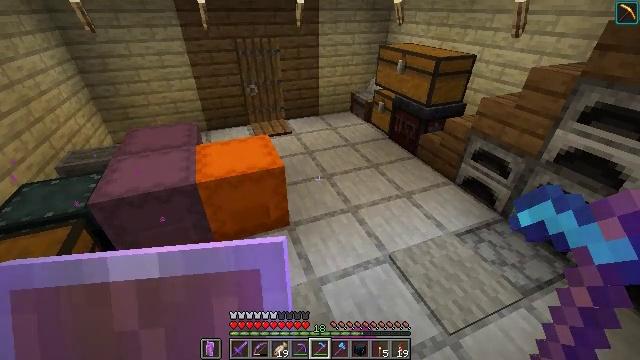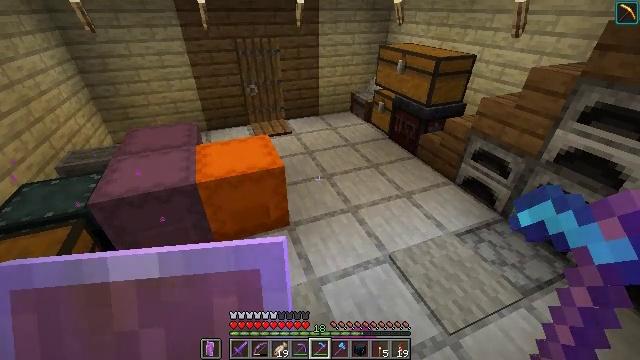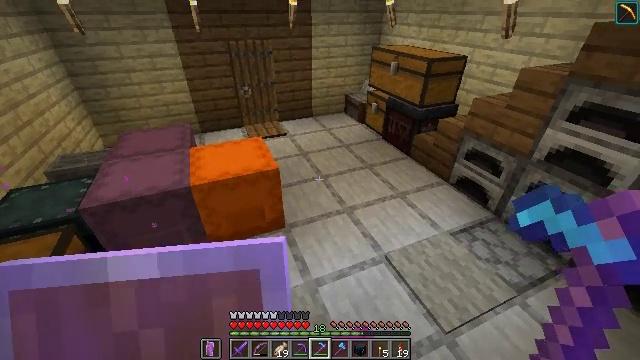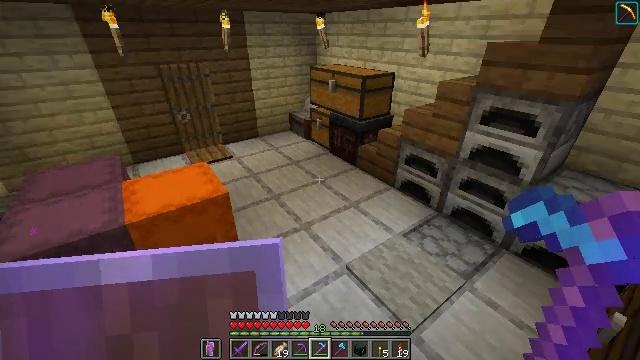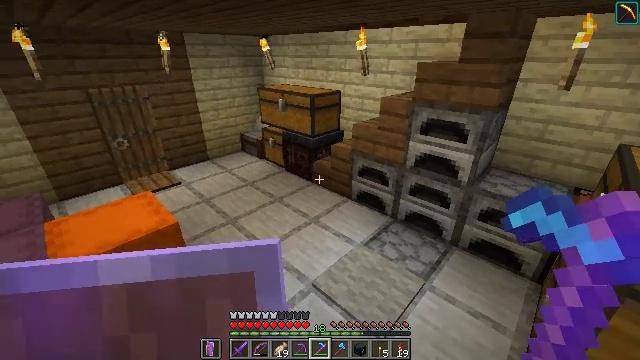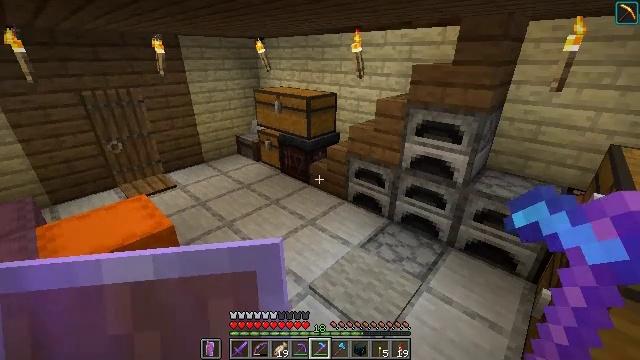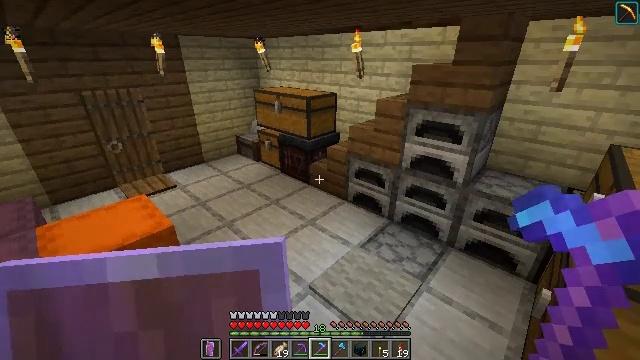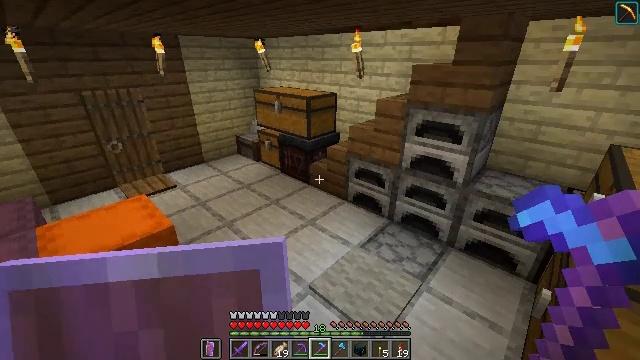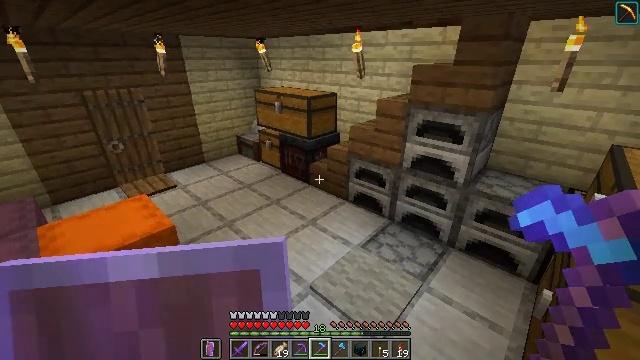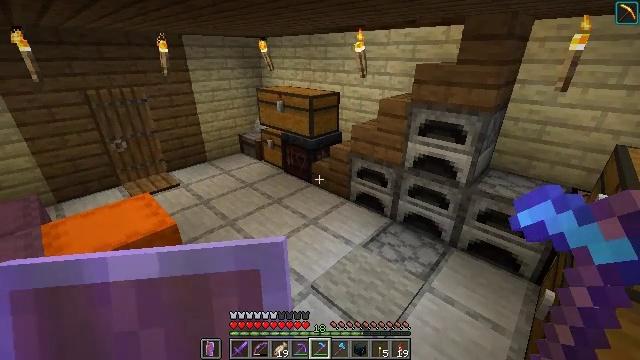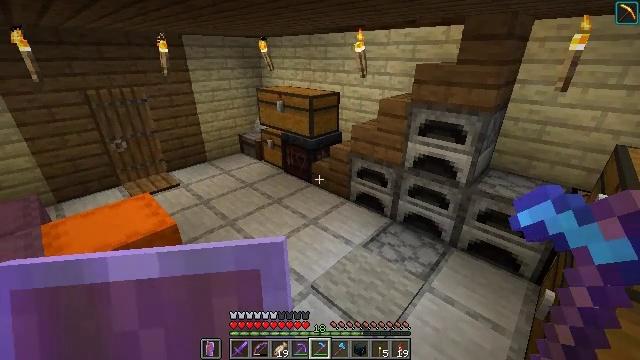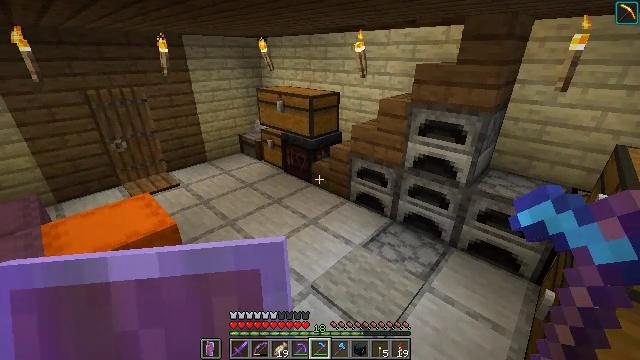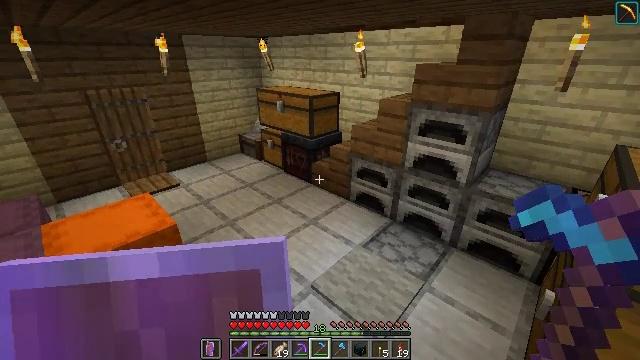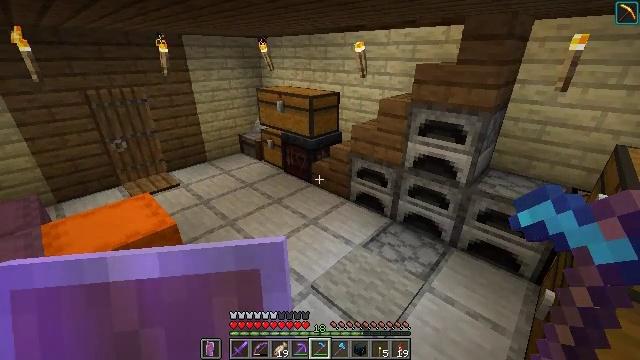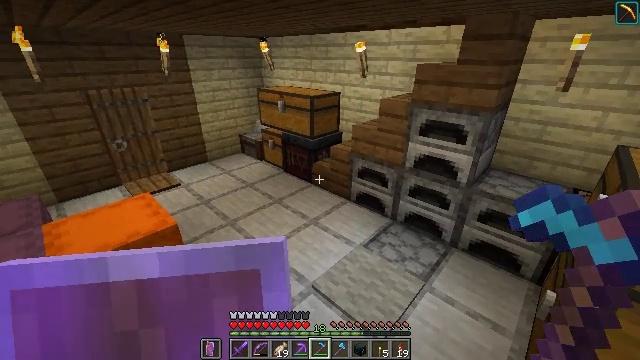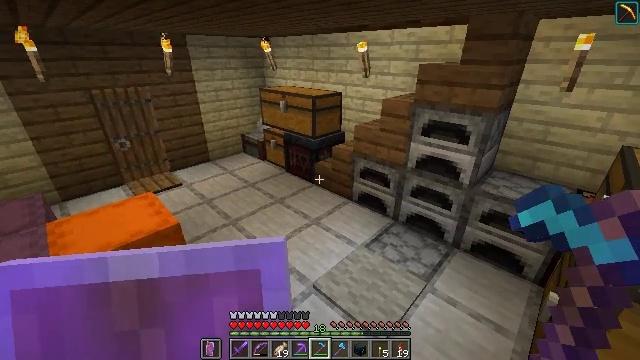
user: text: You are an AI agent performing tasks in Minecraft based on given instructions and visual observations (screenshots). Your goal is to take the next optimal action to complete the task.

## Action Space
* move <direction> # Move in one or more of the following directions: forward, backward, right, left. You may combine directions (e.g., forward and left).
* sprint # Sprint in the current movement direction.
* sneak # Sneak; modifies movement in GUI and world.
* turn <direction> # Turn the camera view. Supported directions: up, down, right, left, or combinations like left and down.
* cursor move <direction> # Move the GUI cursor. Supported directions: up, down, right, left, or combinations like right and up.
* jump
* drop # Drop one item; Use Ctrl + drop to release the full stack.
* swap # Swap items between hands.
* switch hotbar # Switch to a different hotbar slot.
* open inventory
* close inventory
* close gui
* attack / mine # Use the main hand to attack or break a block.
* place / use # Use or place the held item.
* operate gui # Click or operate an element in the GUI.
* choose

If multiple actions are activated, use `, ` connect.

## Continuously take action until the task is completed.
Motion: motion action
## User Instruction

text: Mine the jungle leaves to get saplings or sticks.
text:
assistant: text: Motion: no_op
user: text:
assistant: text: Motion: turn right
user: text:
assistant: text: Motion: turn right and up
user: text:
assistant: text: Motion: turn right and up
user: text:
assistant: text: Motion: no_op
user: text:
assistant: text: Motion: no_op
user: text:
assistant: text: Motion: no_op
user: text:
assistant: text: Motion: no_op
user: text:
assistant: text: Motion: no_op
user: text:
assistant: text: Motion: no_op
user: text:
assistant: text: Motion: no_op
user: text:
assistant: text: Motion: no_op
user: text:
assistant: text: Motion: no_op
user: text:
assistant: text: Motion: no_op
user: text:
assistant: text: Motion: no_op
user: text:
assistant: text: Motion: no_op
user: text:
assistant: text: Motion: no_op
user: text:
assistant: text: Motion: no_op
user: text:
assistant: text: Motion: no_op
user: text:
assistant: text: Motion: no_op
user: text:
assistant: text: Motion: no_op
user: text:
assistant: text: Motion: no_op
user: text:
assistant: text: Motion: no_op
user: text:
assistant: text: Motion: no_op
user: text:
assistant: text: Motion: no_op
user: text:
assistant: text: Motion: no_op
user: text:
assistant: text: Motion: no_op
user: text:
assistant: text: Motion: no_op
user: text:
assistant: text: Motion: no_op
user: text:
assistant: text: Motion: no_op